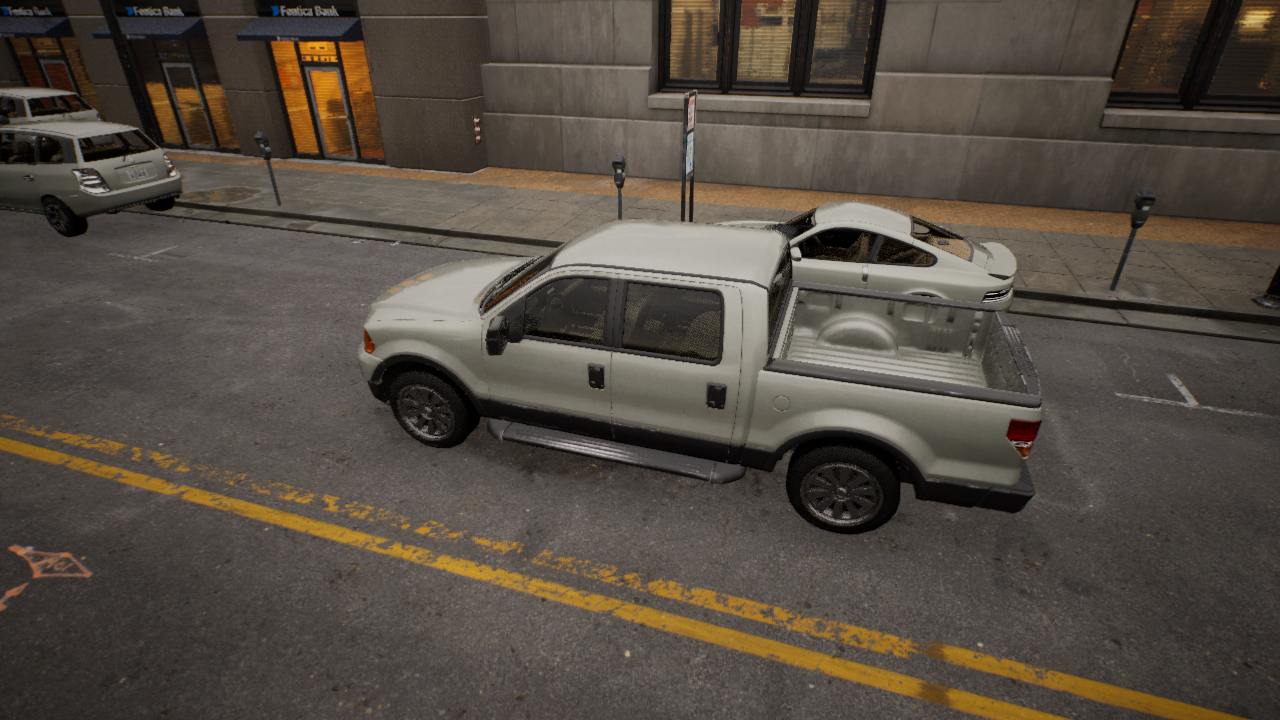
Venue: downtown
Lighting: golden hour
Vehicle rig: pickup